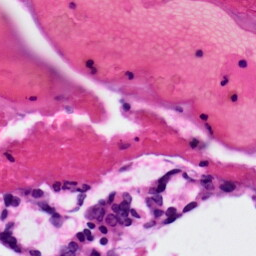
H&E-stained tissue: Colon